Question: Im here because other similar questions couldn't help my particular problem.
How can #right div height making 100% ?
Only css solution needing. Thanks.
<URL>
'''
<div id="wrap">
<div id="header"></div>
<div id="left"></div>
<div id="right"></div>
<div id="footer"></div>
</div>
'''
'''
* {
margin: 0;
}
html, body {
height: 100%;
}
#wrap{
min-height: 100%;
height: auto !important;
height: 100%;
position: relative;
background:#ddd
}
#header{
height:104px;
background:#d5a1b3;
}
#left{
float:left;
width:219px;
background:#a2d025;
}
#right{
min-height: 100%;
height: auto !important;
height: 100%;
position: relative;
overflow:hidden;
background:#FFF;
margin:0 15px;
-webkit-border-radius: 7px;
-moz-border-radius: 7px;
border-radius: 7px;
padding:14px;
}
#footer{
clear:both;
height:15px;
background:#ed653a;
}
'''

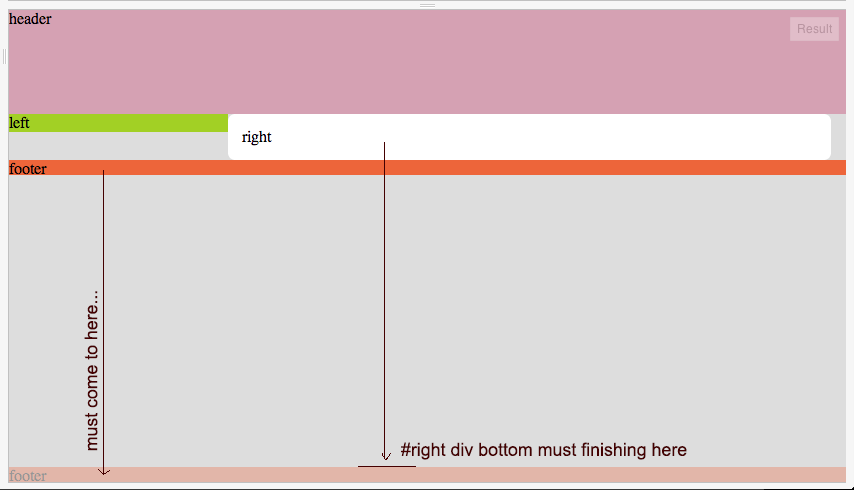
Answer: ## Here's 2 Pure CSS solution
Without fixing any height (header/footer) or width (left column).
I actually prefer the second solution. (even tho he has less browser support)
## 1 - using CSS tricks
this is a totally responsive design and work well with all browsers (IE10, FF, Chrome, Safari, Opera, mobile browsers)
<URL>
'''
<div class="Container">
<div class="Header">
</div>
<div class="HeightTaker">
<div class="Wrapper Container Inverse">
<div>
<div class="Footer">
</div>
</div>
<div class="HeightTaker">
<div class="Wrapper">
<div class="LeftMenu">
</div>
<div class="Content">
</div>
</div>
</div>
</div>
</div>
</div>
'''
'''
*
{
margin: 0;
padding: 0;
}
html, body, .Container
{
height: 100%;
}
.Container:before
{
content: '';
height: 100%;
float: left;
}
.HeightTaker
{
position: relative;
z-index: 1;
}
.HeightTaker:after
{
content: '';
clear: both;
display: block;
}
.Wrapper
{
position: absolute;
width: 100%;
height: 100%;
}
.Inverse, .Inverse > *
{
-moz-transform: rotateX(180deg);
-ms-transform: rotateX(180deg);
-o-transform: rotate(180deg);
-webkit-transform: rotateX(180deg);
transform: rotateX(180deg);
}
.LeftMenu
{
height: 100%;
float: left;
}
.Content
{
overflow: auto;
height: 100%;
}
/*For demonstration only*/
p
{
font-size: 1.3em;
}
.Important
{
font-weight: bolder;
color: white;
}
body > .Container
{
text-align: center;
}
.Header
{
background-color: #bf5b5b;
}
.LeftMenu
{
background-color: #bdbe4c;
}
.Content
{
background-color: #90adc1;
}
.Footer
{
background-color: #b5a8b7;
}
'''
## 2 - using Flex
This layout can also be achieved using flex, but the current browser support is pure.
Here's a <URL> FF,Chrome,IE10.
(simpler)
'''
<header>
</header>
<section class="Middle">
<div class="LeftMenu">
</div>
<div class="Content">
</div>
</section>
<footer>
</footer>
'''
'''
*
{
margin: 0;
padding: 0;
}
html, body
{
height: 100%;
text-align: center;
}
body
{
display: -webkit-flex;
display: -ms-flexbox;
display: flex;
-webkit-flex-direction: column;
-ms-flex-direction: column;
flex-direction: column;
}
.Middle
{
-webkit-flex: 1 1 auto;
-ms-flex: 1 1 auto;
flex: 1 1 0;
display: -webkit-flex;
display: -ms-flexbox;
display: flex;
overflow: hidden;
}
.Content
{
-webkit-flex: 1 1 auto;
-ms-flex: 1 1 auto;
flex: 1 0 0;
overflow: auto;
}
/*For demonstration only*/
p
{
font-size: 1.3em;
}
.Important
{
font-weight: bolder;
color: white;
}
header
{
background-color: #bf5b5b;
}
.LeftMenu
{
background-color: #bdbe4c;
}
.Content
{
background-color: #90adc1;
}
footer
{
background-color: #b5a8b7;
}
'''